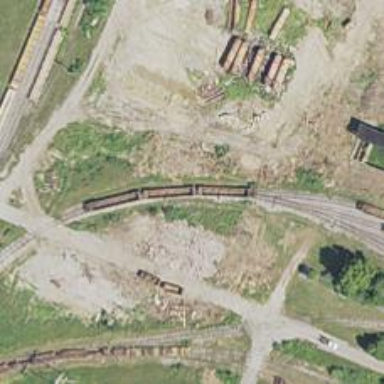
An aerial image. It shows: Abandoned spur railway.